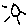
Label: sun